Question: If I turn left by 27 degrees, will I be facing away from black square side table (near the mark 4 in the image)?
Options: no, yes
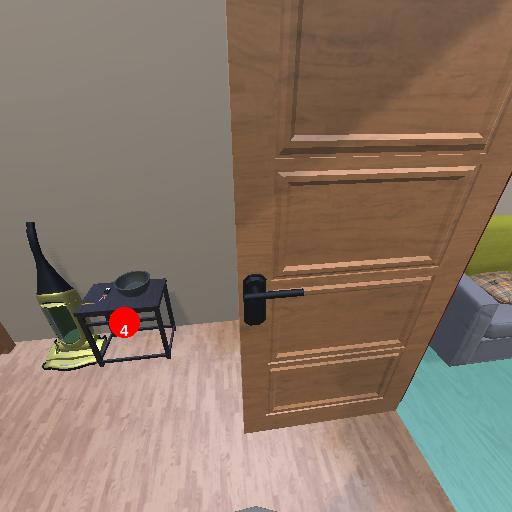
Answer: no